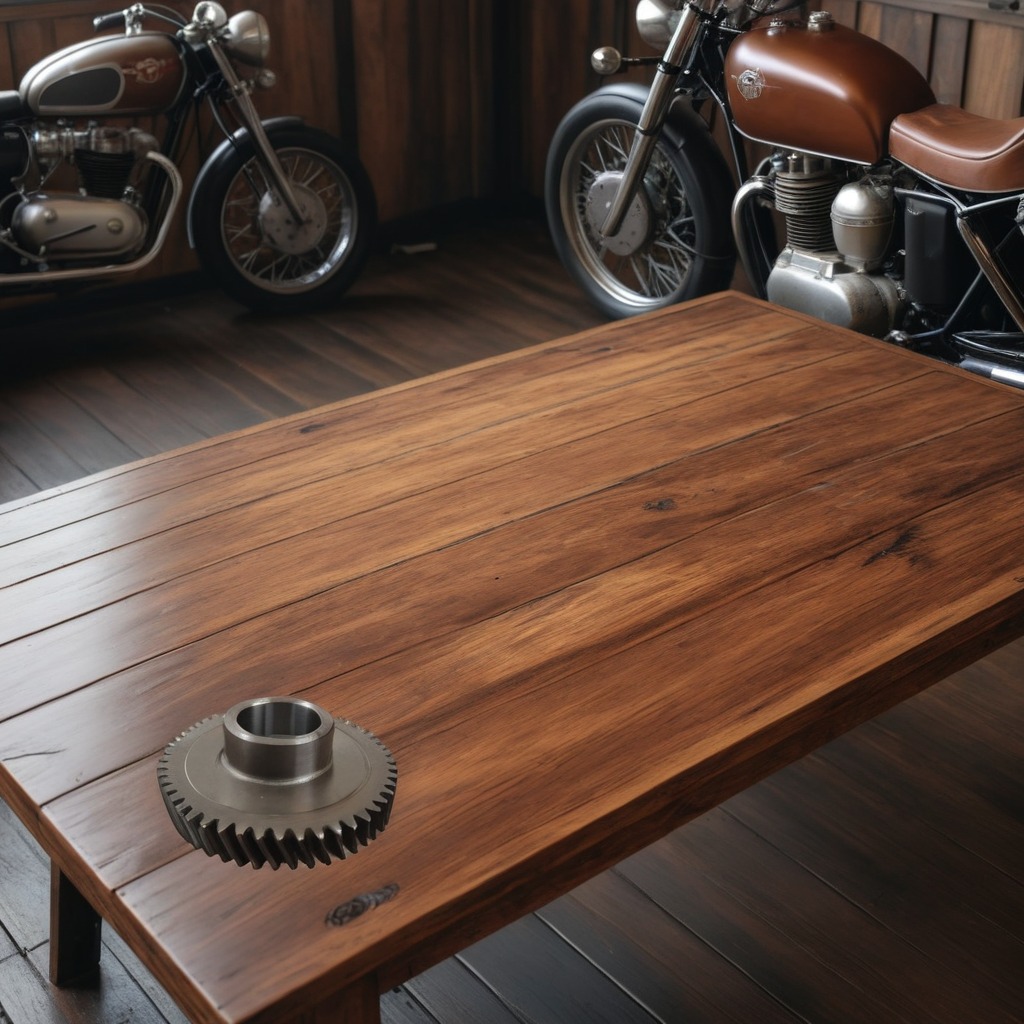
A steel gear with teeth is lying on the wooden table.